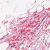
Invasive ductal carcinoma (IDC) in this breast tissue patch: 0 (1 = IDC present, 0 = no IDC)